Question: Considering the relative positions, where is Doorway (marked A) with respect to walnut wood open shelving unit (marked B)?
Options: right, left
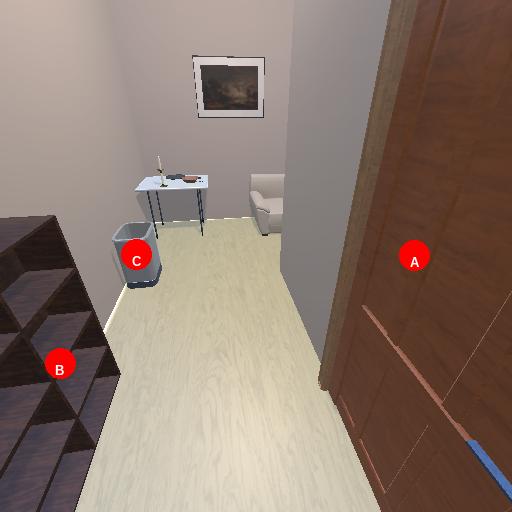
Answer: right